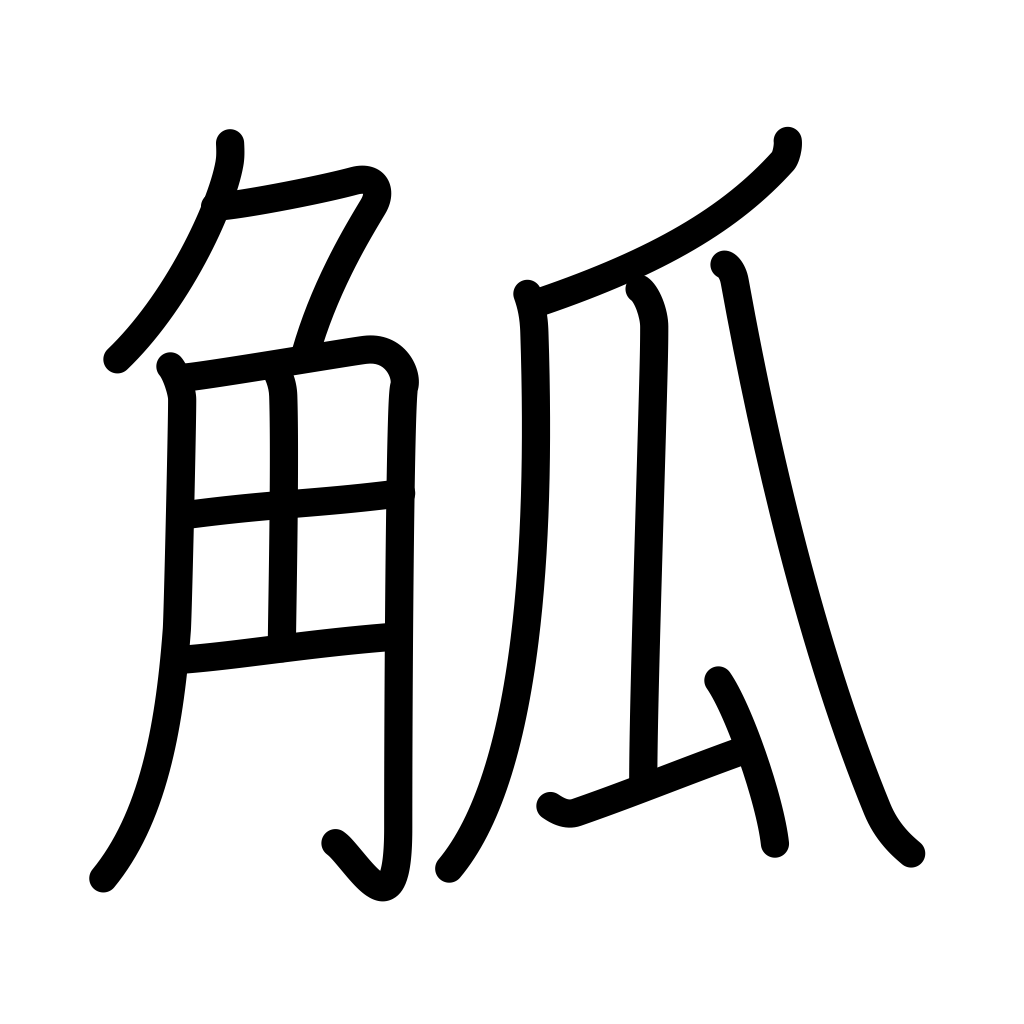
Meaning: cup